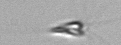
Label: Calciopappus